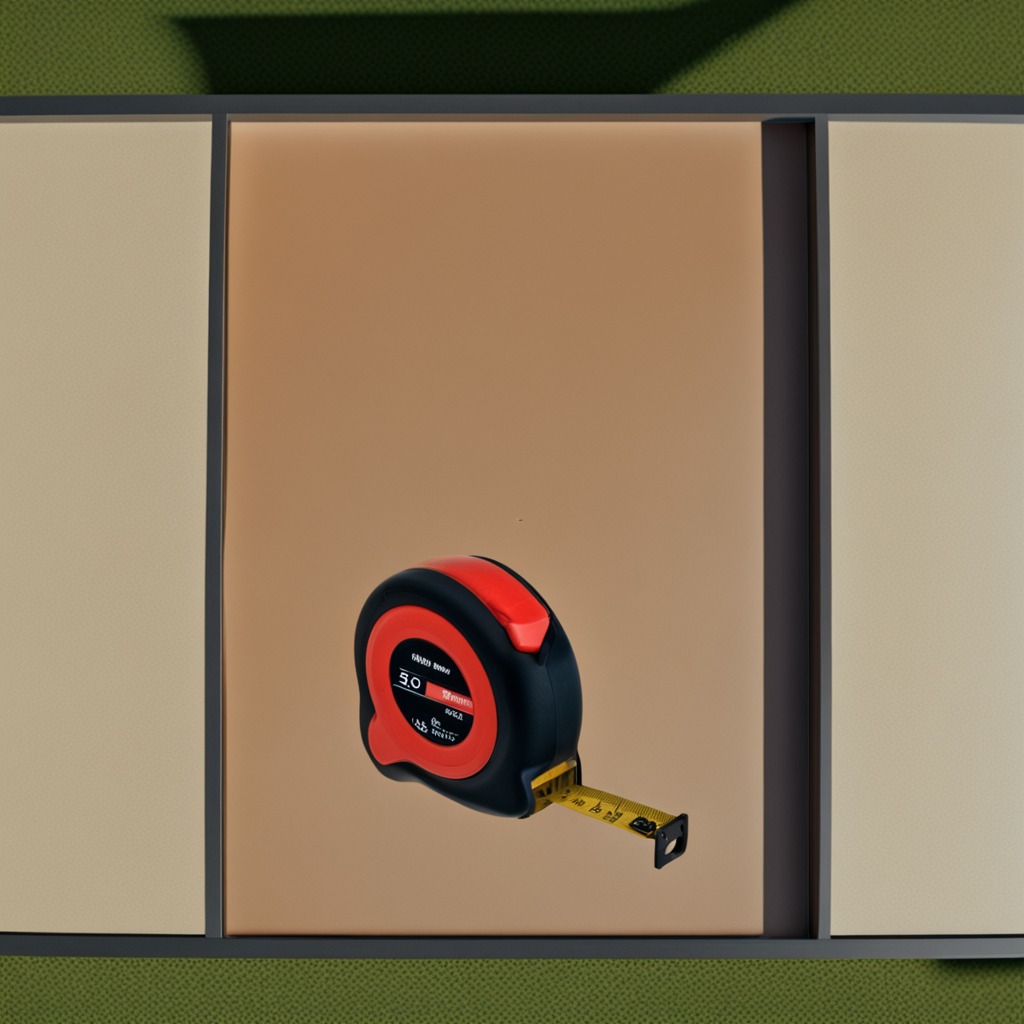
A measuring tape is lying on a clean utility table in a temporary outdoor tool station afternoon light present textured surface.